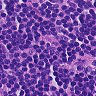
Metastatic tissue present: no